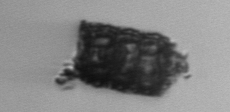
Label: Paralia_sulcata